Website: home-depot
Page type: payment
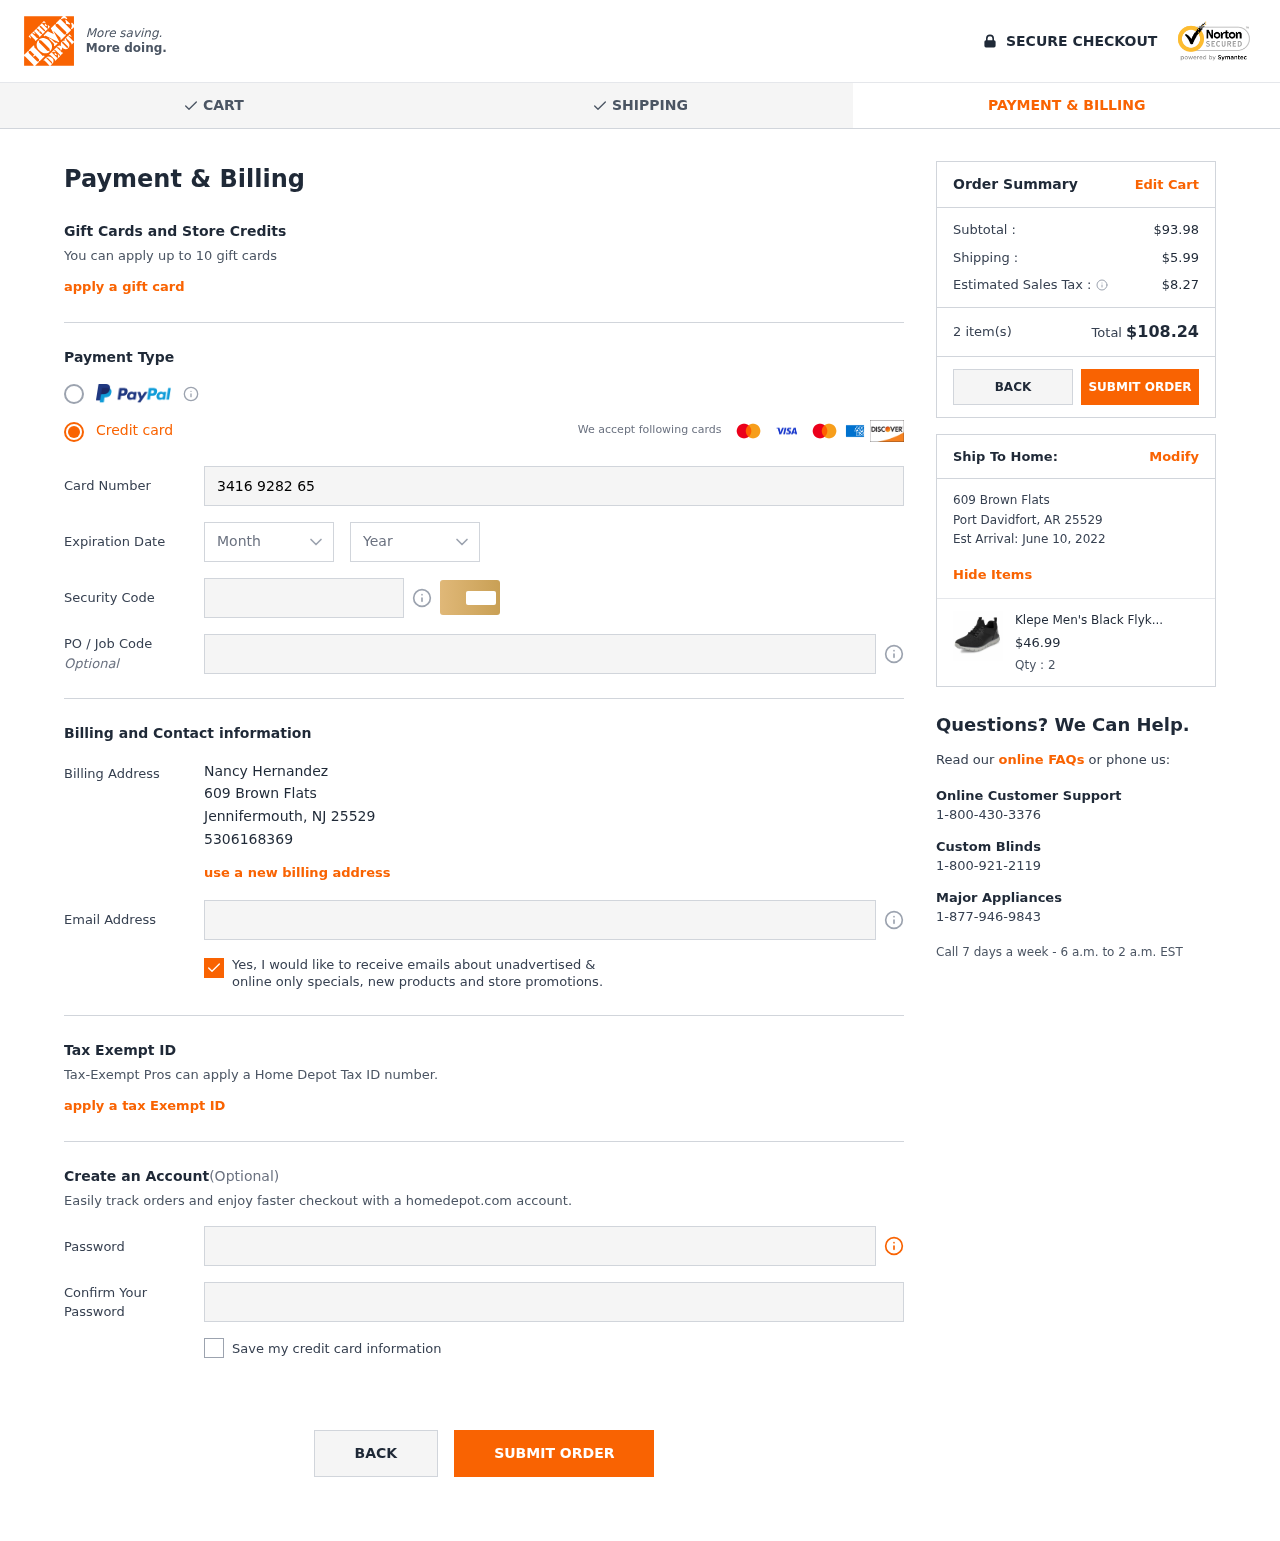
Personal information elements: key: PII_CARD_CVV
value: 2631
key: PII_CARD_EXPIRY_MONTH
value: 02
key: PII_CARD_EXPIRY_YEAR
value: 29
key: PII_CARD_NUMBER
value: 3416 9282 6548 754
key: PII_CITY
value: Jennifermouth
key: PII_CITY2
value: Port Davidfort
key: PII_EMAIL
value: nancy.hernandez@hotmail.com
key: PII_FULLNAME
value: Nancy Hernandez
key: PII_PHONE
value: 5306168369
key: PII_POSTCODE
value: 25529
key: PII_POSTCODE2
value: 25529
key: PII_STATE_ABBR
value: NJ
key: PII_STATE_ABBR2
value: AR
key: PII_STREET
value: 609 Brown Flats
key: PII_STREET2
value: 609 Brown Flats
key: PII_POSTCODE_FULL
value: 25529
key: PII_POSTCODE_NUMERIC
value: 25529
Product elements: key: PRODUCT1_NAME
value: Klepe Men's Black Flyknit with Memory Foam Running Shoes-7 UK (41 EU) (8 US) (FD18-04/BLK)
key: PRODUCT1_PRICE
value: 46.99
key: PRODUCT1_QUANTITY
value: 2
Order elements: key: ORDER_SUBTOTAL
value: $93.98
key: ORDER_SHIPPING_COST
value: $5.99
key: ORDER_TAX
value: $8.27
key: ORDER_NUM_ITEMS
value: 2 item(s)
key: ORDER_TOTAL
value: $108.24
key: ORDER_DELIVERY_DATE
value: June 10, 2022